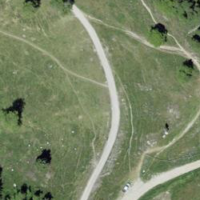
EUNIS habitat code: 26
Species observed at this site:
Arnica montana
Polyommatus icarus
Geum montanum